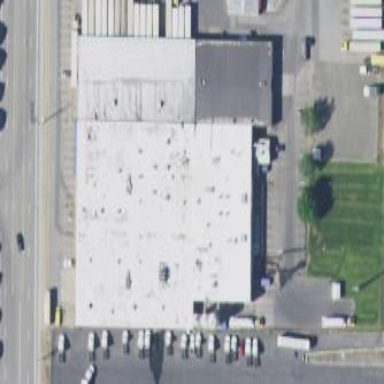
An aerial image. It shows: Industrial building.